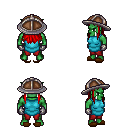
a pixel art fantasy rpg character, male body template, orc, green skin, teal tunic, red pants, red unkempt hairstyle, chain helm, metal gloves, brown slippers, four views (front, back, left, right), 2x2 character sprite sheet, small pixel art, hard edges, no anti-aliasing